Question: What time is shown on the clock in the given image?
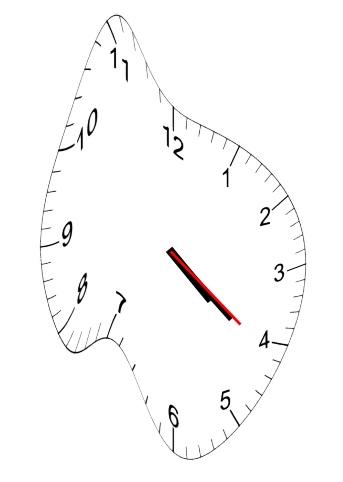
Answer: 04:21:21